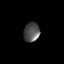
Tissue: lung
Cell type: Smooth muscle cells
Senescence score: 0.6591
Nuclear area (px): 303
Mean DAPI intensity: 82.65